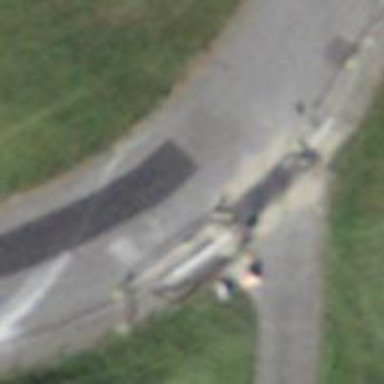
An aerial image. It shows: Asphalt sidewalk.